Question: I have been coding a simple C# application that carries out an address search by parsing a csv file. The user simply types in a part of the address and the full address is returned after the csv file is parsed.
This is the GUI so far:

where the element names are as follows:
- - - -
The csv file I am parsing from has rows of varying column lengths, and my aim is to loop through the each row/column to return the first closest match after the user clicks the search button. This is a sample of the contents of the CSV file:
'''
MK1 1AS, Royal Mail, Bletchley Delivery Office, Dane Road, Bletchley, Milton Keynes
MK1 1AX, Webbs Tool Hire, Unit 1-3, Stadium Business Court, Denbigh West Industrial Estate, Denbigh Road, Bletchley, Milton Keynes
MK1 1AX, Crown Precision Engineering Ltd, Unit 4-5, Stadium Business Court, Denbigh West Industrial Estate, Denbigh Road, Bletchley, Milton Keynes
MK1 1AX, Unit 6, Stadium Business Court, Denbigh West Industrial Estate, Denbigh Road, Bletchley, Milton Keynes
MK4 4FL, 2, Levens Hall Drive, Westcroft, Milton Keynes
MK4 4FL, 28, Levens Hall Drive, Westcroft, Milton Keynes
MK46 5EF, 1, Mow Mead, Olney
MK46 5EF, 16, Mow Mead, Olney
MK2 2RD, 55, Westfield Road, Bletchley, Milton Keynes
MK2 2RD, 81, Westfield Road, Bletchley, Milton Keynes
MK12 5EG, 1, Woodland View, Wolverton, Milton Keynes
MK12 5EG, 20, Woodland View, Wolverton, Milton Keynes
MK13 7BX, 1, Harrowden, Bradville, Milton Keynes
MK16 8EU, 70, Queens Avenue, Newport Pagnell
MK7 7DT, 1, Spearmint Close, Walnut Tree, Milton Keynes
MK18 1JL, H S B C, Market Hill, Buckingham
'''
I have tried coding this, but at the moment I get a blank message box whenever I try search for something. Furthermore, at the moment it appears that I am only searching through one column as opposed to all of them (column 1) and returning the results from that column only. How do I expand my search to include all columns?
'''
private void SearchButton_Click(object sender, EventArgs e)
{
String addressText = GetAddress(AddressEntry.Text);
MessageBox.Show(addressText);
}
String GetAddress(String addressText)
{
var strLines = File.ReadLines("pca_mk_addresslist.csv");
foreach (var line in strLines)
{
if (line.Split(',')[1].Equals(addressText))
return line.Split(',')[1];
}
return "";
}
'''
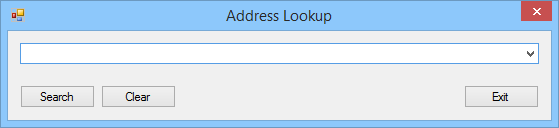
Answer: Your existing loop loops over all lines of input, and in its body you split each line into an array, but only access a single element of the array for comparison.
You need to compare element of your array with your input, e.g.
'''
foreach (var line in File.ReadLines("pca_mk_addresslist.csv")
{
var fields = line.Split(',');
foreach(var field in fields)
{
if(field == addressText)
return fields[1]
}
return String.Empty;
}
'''